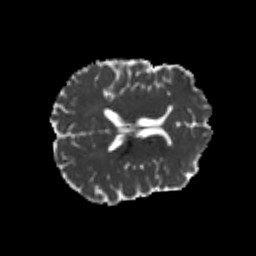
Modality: MD
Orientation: axial
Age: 26
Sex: male
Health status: healthy
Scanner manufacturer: philips
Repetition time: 7.39 s
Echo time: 0.08599 s